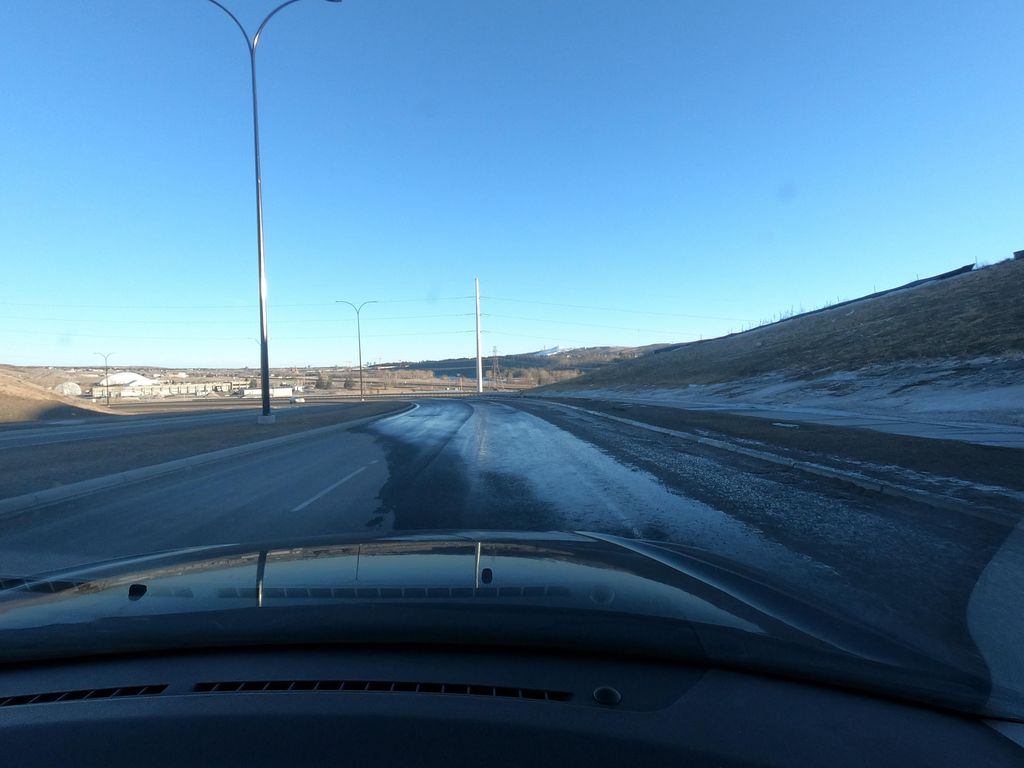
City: calgary